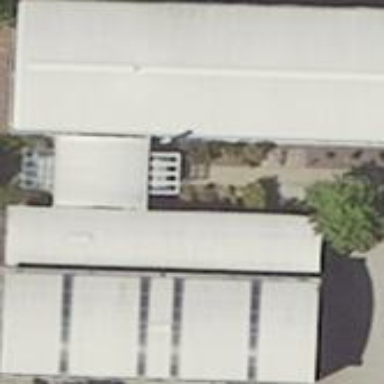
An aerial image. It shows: Building designated for vehicle inspection.